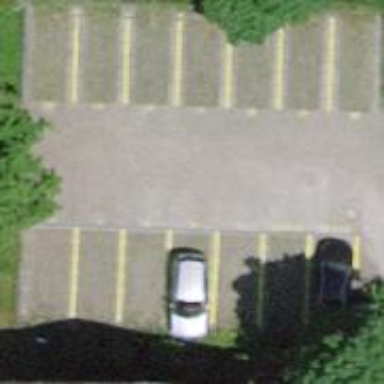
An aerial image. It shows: Parking area.